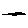
Label: line